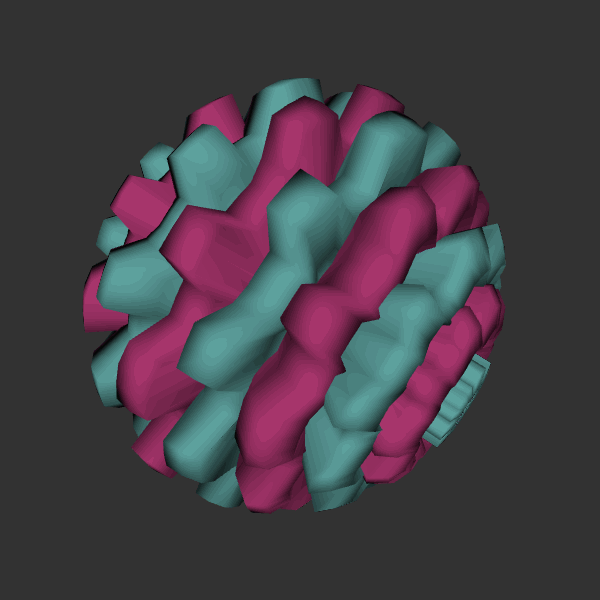
Background: dark